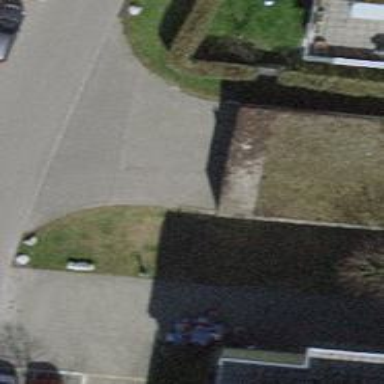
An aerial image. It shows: Parking entrance.